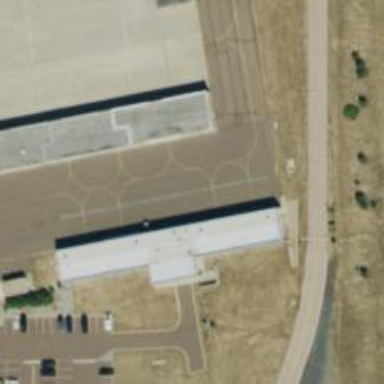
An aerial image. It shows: Image of taxiway at airport.